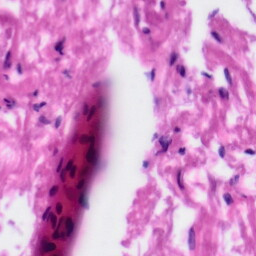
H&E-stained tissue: Tonsil